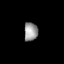
Tissue: lung
Cell type: Endothelial cells
Senescence score: 0.6231
Nuclear area (px): 249
Mean DAPI intensity: 152.402